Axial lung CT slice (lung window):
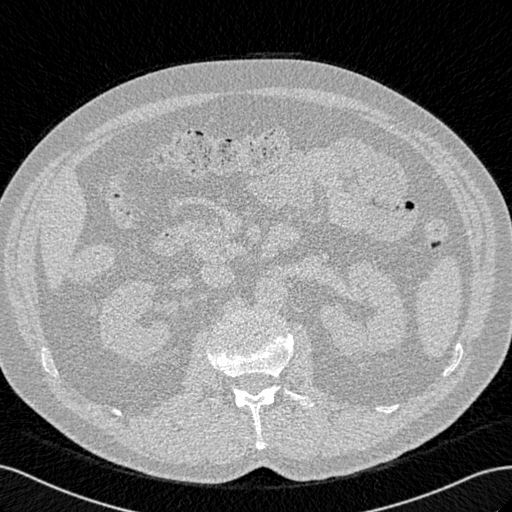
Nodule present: no